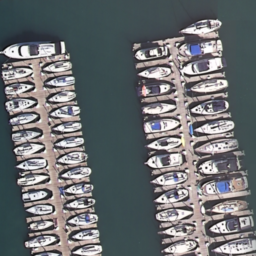
Label: harbor